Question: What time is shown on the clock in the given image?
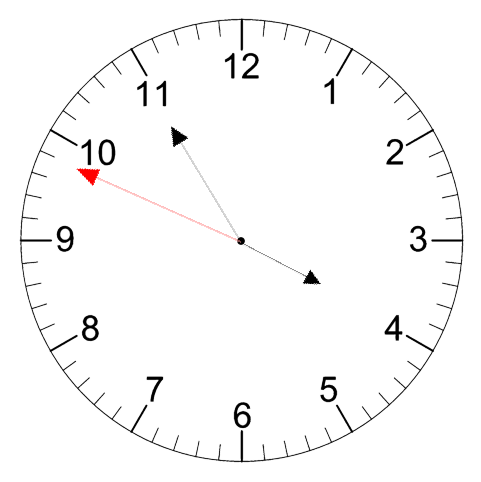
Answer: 03:54:49